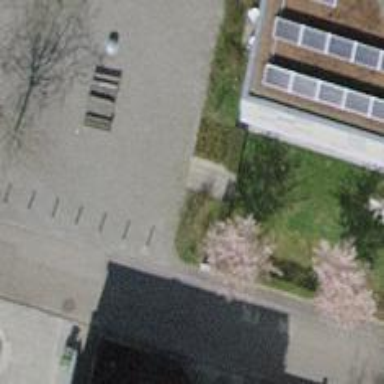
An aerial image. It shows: Bollard.